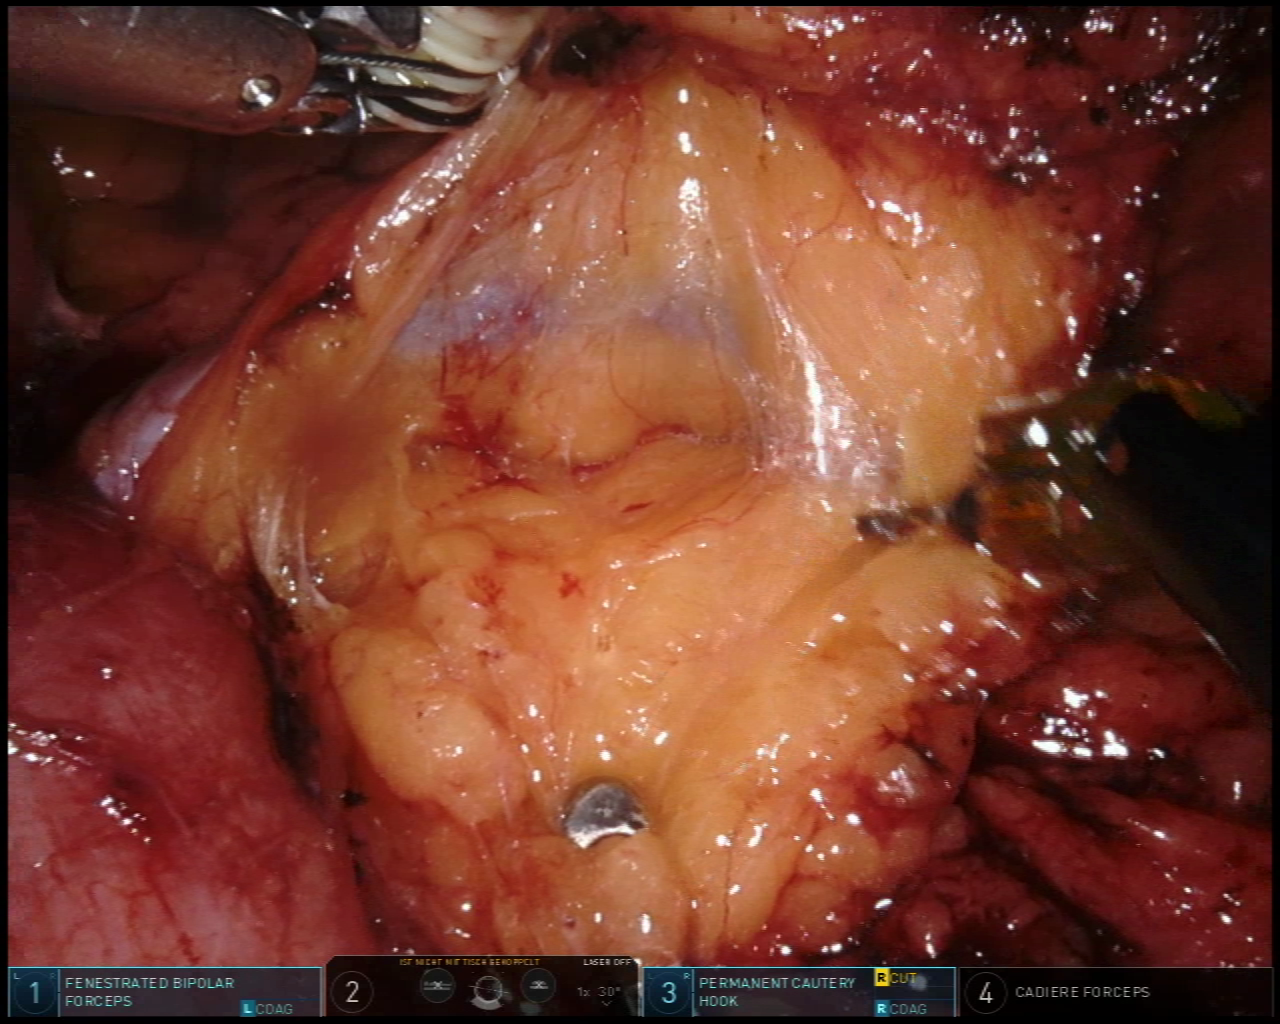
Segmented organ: intestinal_veins
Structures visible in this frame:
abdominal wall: no
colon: yes
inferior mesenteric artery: no
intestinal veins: yes
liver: no
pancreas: no
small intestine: no
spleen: no
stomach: no
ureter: no
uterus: no
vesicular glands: no